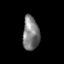
Tissue: skin
Cell type: Epithelial cells
Senescence score: 0.2635
Nuclear area (px): 548
Mean DAPI intensity: 124.673